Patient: sex F, age 62
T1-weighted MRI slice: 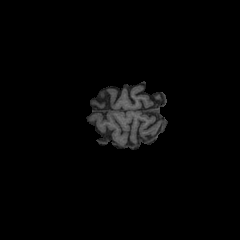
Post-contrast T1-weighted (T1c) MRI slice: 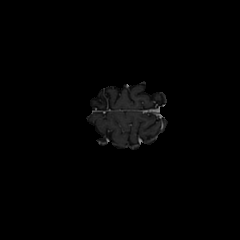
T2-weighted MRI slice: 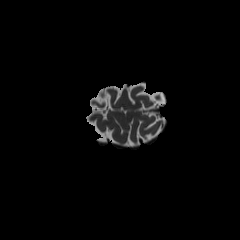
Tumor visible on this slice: no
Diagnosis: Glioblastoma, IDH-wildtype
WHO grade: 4